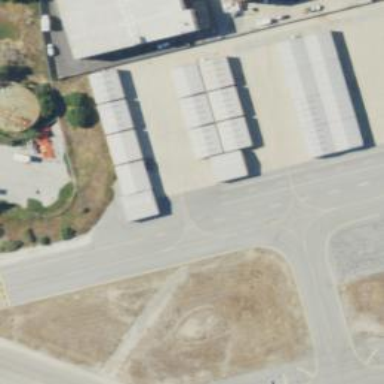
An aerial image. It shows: View of taxiway at the airport.